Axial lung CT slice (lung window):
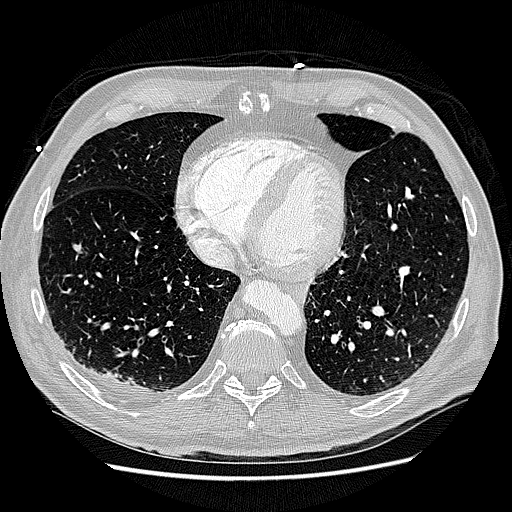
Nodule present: no